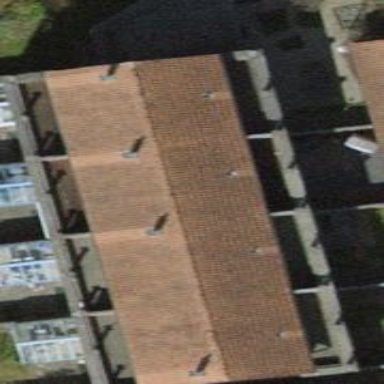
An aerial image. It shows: Terrace building.